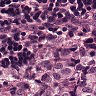
Metastatic tissue present: yes